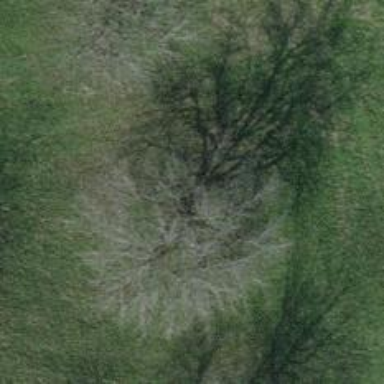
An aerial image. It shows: Single tag "natural: tree."